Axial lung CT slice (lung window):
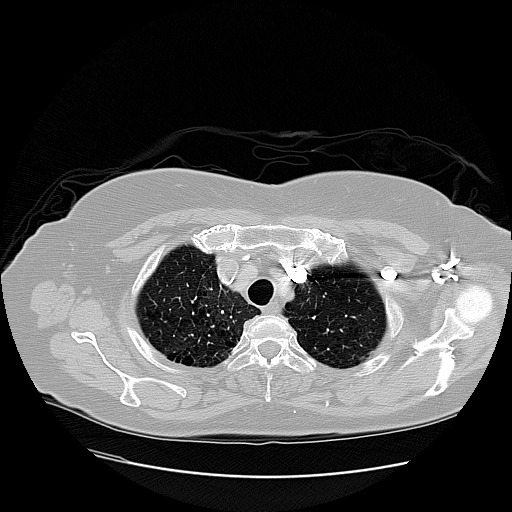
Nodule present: no